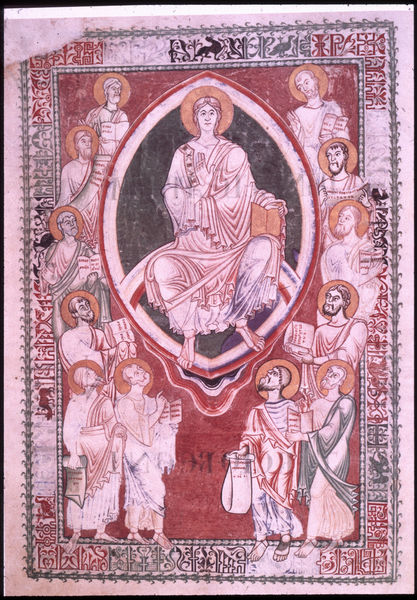
Titel: Kommentar zu Daniel
Institution: Dijon, Bibliothèque municipale
Schlagwörter: mann, nackt, sitzen, männer, rot, ornament, teppich, bibel, oval, rund, hintern, schrift, bücher, men, people, red, robes, white, black, old, painting, sitting, pattern, pink, tapestry, barfuss, buch, religion, druck, beten, fries, hand, heiligenschein, christus, jesus, jesus christus, gods, man, mittelalter, segen, segnen, heiliger, feet, schriftrolle, heilige, heilig, frame, anbetung, illustration, beard, biblisch, saint, christentum, books, human, medieval, heiligenscheine, angles, finger, fingers, roter teppich, apostel, god, book, christ, stylized, flor, humans, christian, saints, bible, eastern, indian, standing, border, manuscript, apostle, halo, jesus christ, halos, apostles, haloes, arabian, judas, disciples, deciples, 12, apostels, twelve, twelve disciples, vheiligenschein